Question: I just update xcode to 3.2.4 and I notice that all my frameworks has like I lock in it. Is it suppose to be like this? If not, how do I unlock them?
Here is a screen capture. One image is better than a thousand words.

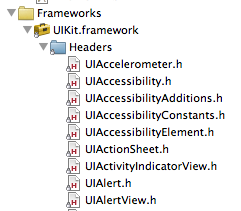
Answer: this is not a problem, or unusual. it means that you're not able to edit the files without taking a few additional measures.